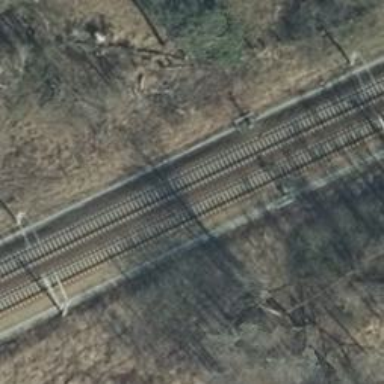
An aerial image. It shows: Railway signal.